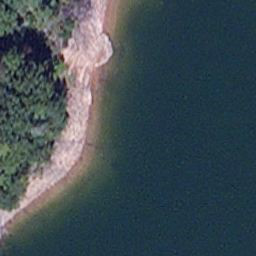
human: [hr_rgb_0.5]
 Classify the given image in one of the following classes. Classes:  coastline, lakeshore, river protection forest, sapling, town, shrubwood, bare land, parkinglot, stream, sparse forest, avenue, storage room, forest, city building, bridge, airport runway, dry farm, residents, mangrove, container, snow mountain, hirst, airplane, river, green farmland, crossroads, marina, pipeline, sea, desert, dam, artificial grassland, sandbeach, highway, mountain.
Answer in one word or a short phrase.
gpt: lakeshore